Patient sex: M
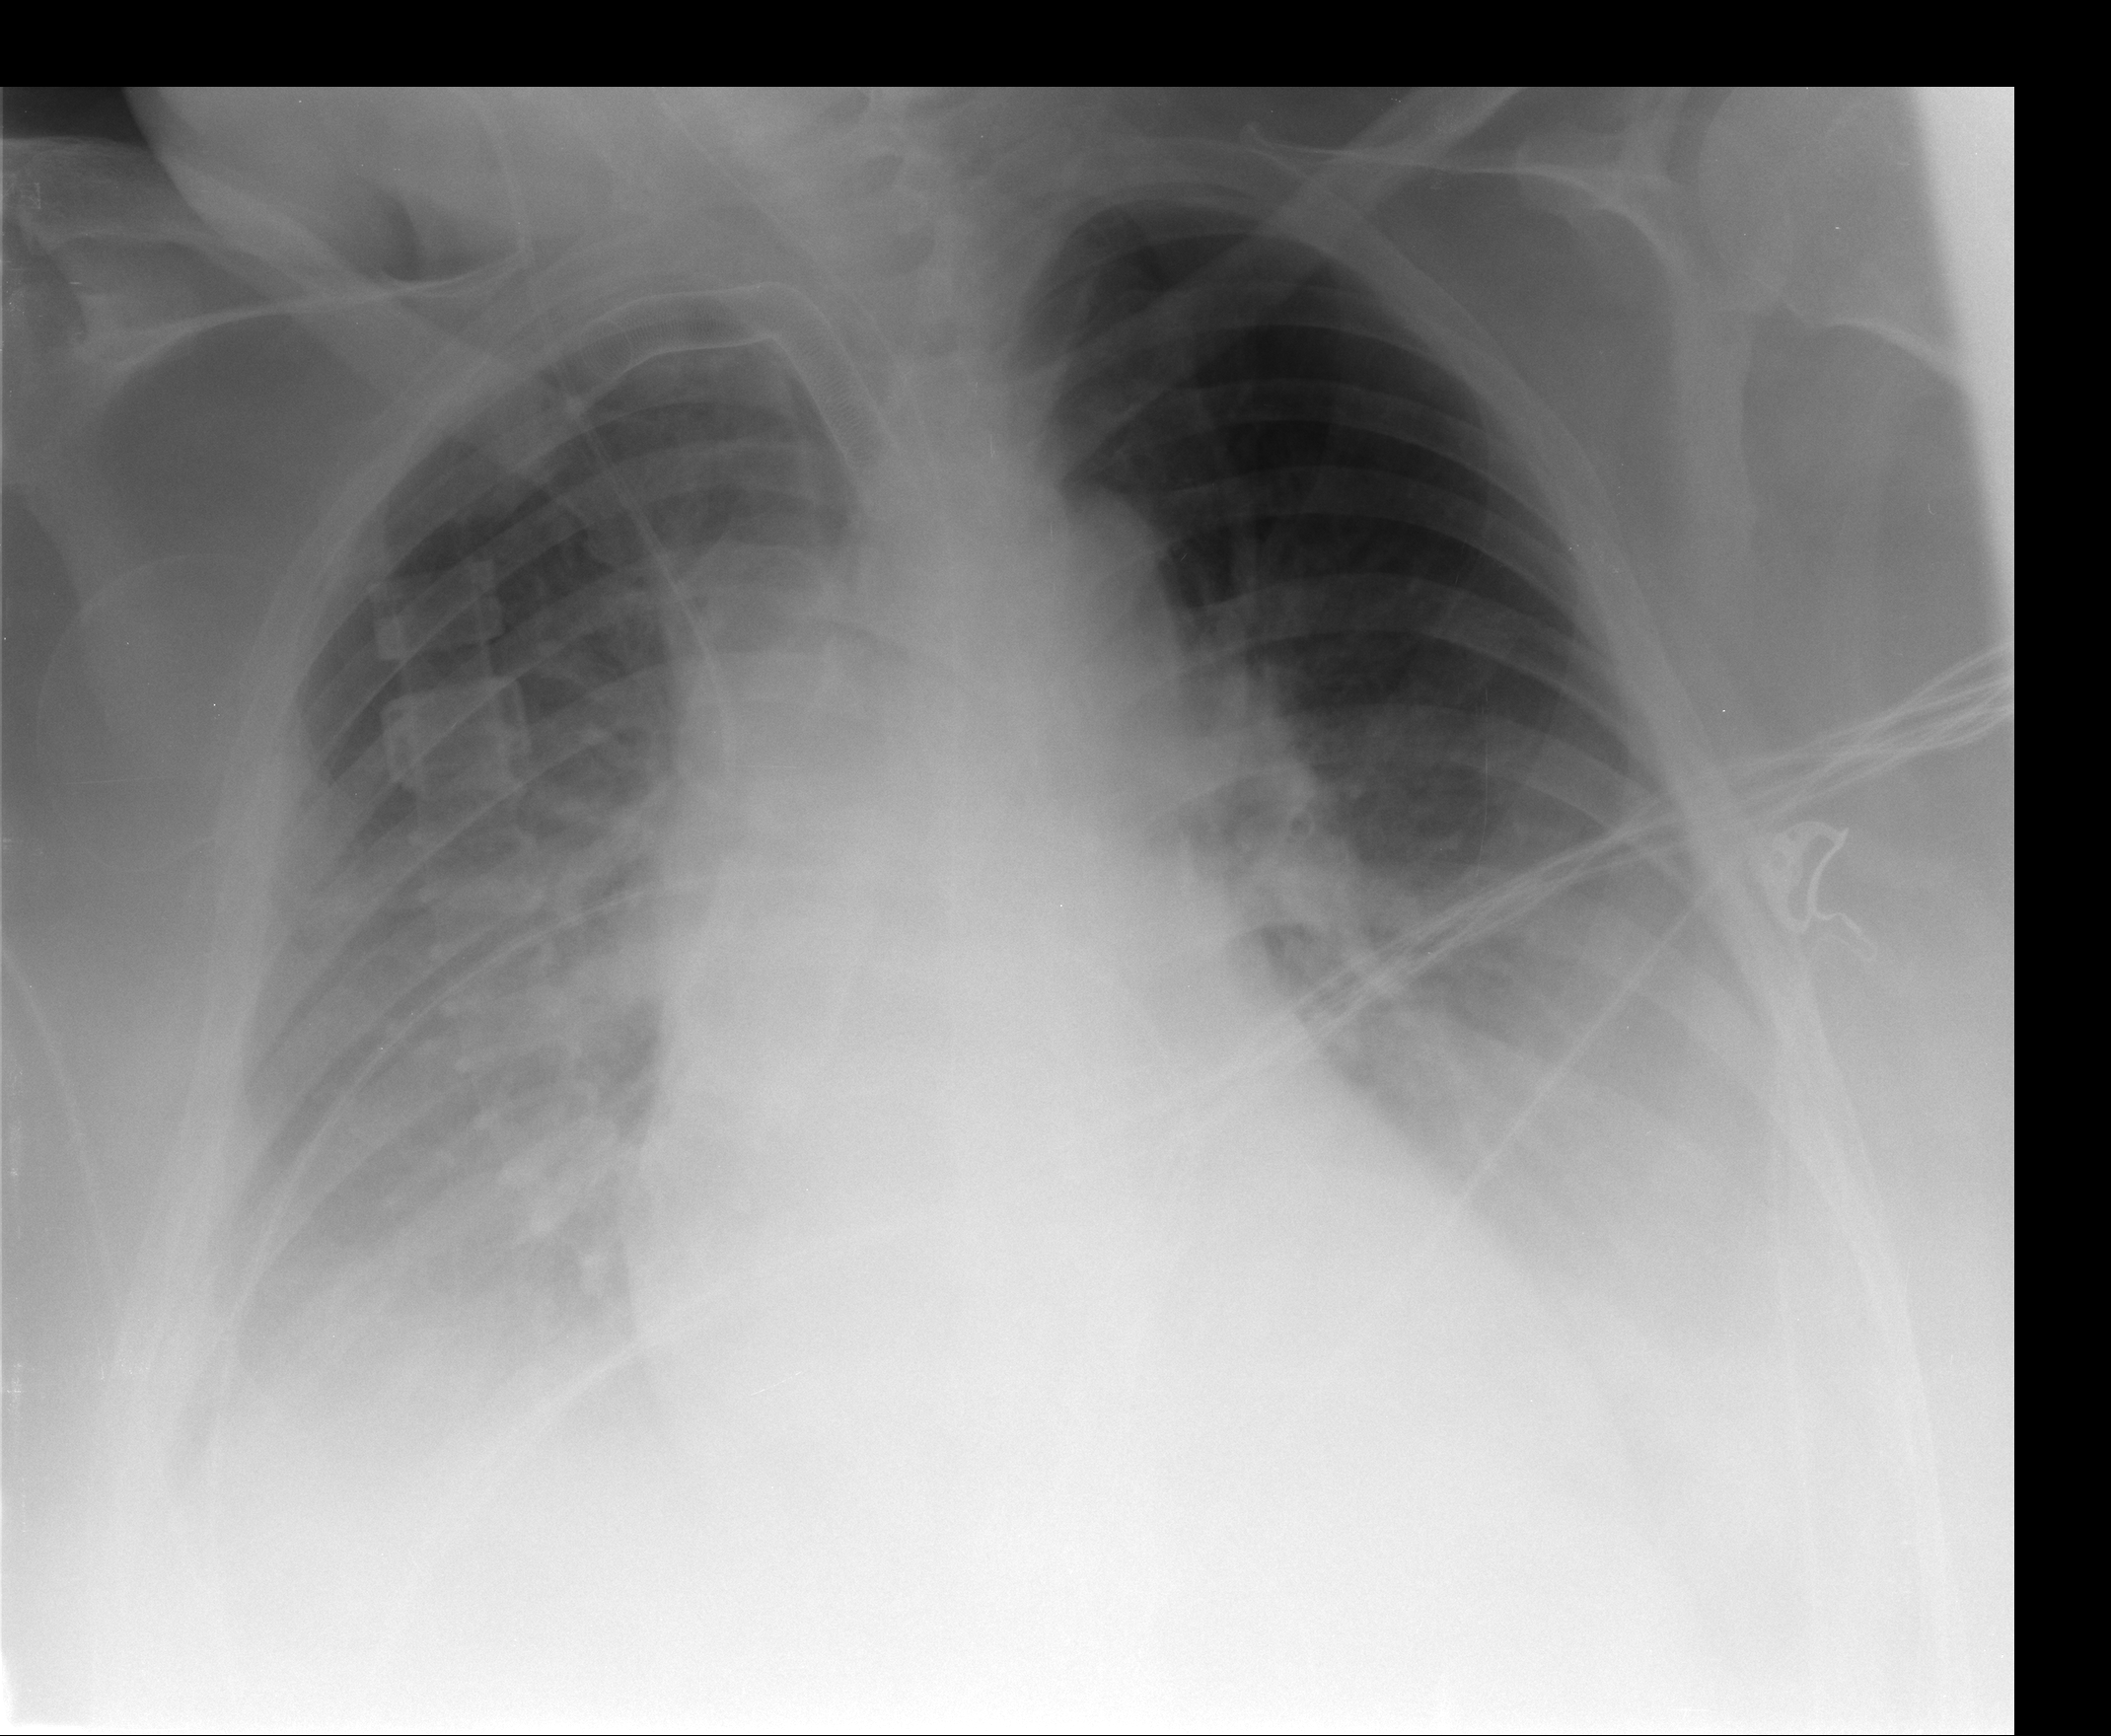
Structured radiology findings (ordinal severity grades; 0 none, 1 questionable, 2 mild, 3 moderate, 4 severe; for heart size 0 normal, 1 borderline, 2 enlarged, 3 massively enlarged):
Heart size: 2
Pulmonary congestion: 1
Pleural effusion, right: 2
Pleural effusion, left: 2
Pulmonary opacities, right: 1
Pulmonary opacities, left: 1
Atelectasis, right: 2
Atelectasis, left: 2